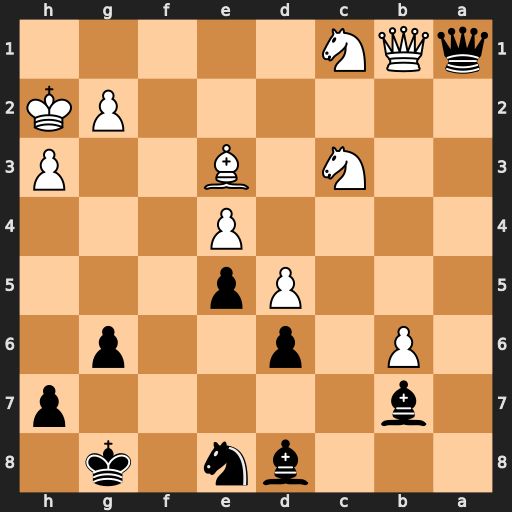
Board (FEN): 3bn1k1/1b5p/1P1p2p1/3Pp3/4P3/2N1B2P/6PK/qQN5
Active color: b
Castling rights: -
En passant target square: -
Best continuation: Qxc3 Qb5 Nf6